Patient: sex M, age 65
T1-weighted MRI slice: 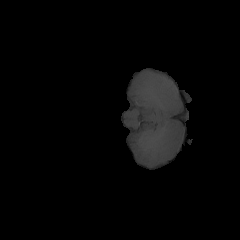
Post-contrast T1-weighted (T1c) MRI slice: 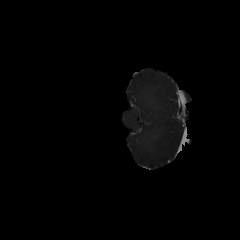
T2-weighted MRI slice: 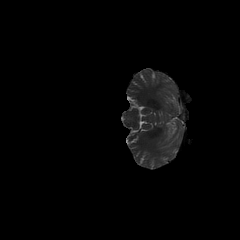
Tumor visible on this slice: no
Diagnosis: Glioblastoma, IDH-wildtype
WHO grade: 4